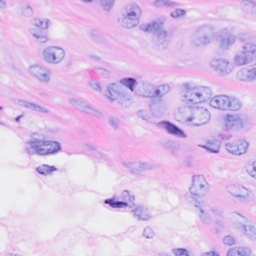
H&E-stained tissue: Breast